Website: apple
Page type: billing-address
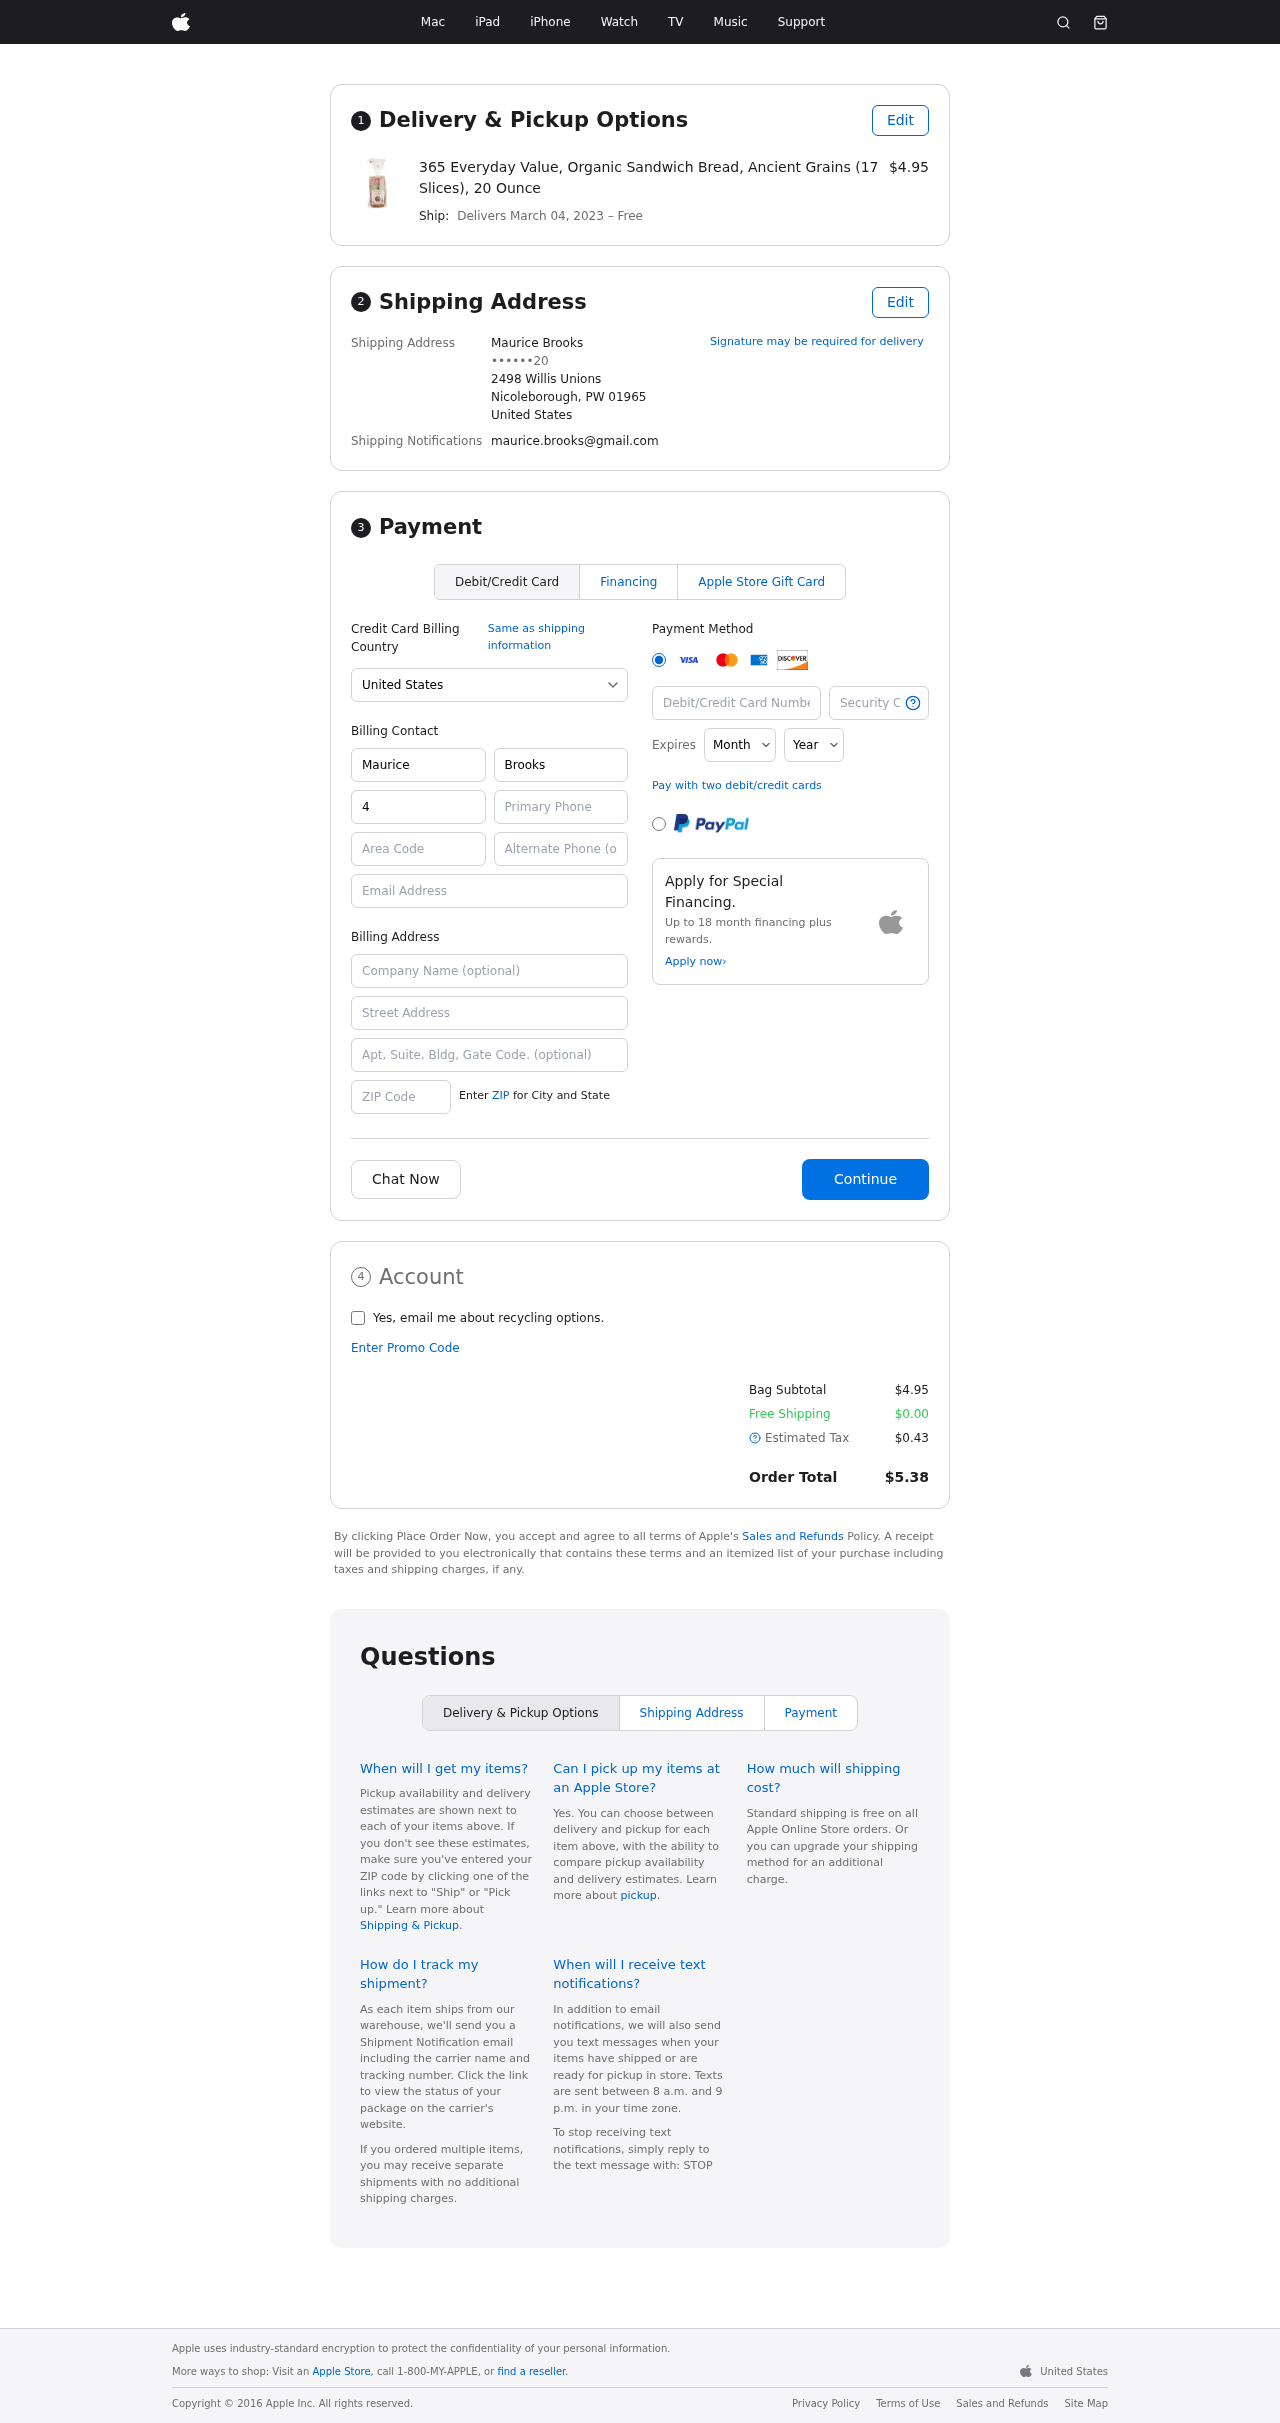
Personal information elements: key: PII_CARD_CVV
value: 7337
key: PII_CARD_EXPIRY_MONTH
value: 08
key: PII_CARD_EXPIRY_YEAR
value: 29
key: PII_CARD_NUMBER
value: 3746 6874 9255 545
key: PII_CITY_STATE_ZIP
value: Nicoleborough, PW 01965
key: PII_COUNTRY
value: United States
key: PII_EMAIL
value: maurice.brooks@gmail.com
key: PII_FULLNAME
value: Maurice Brooks
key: PII_STREET
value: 2498 Willis Unions
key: PII_PHONE_MASKED
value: ••••••20
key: PII_BILLING_FIRSTNAME
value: Maurice
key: PII_BILLING_LASTNAME
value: Brooks
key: PII_BILLING_PHONE_AREA
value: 460
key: PII_BILLING_PHONE
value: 4607174220
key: PII_BILLING_PHONE_ALT_AREA
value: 492
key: PII_BILLING_PHONE_ALT
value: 4925119179
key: PII_BILLING_EMAIL
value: maurice.brooks@gmail.com
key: PII_BILLING_STREET
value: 2498 Willis Unions
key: PII_BILLING_POSTCODE
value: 01965
Product elements: key: PRODUCT1_NAME
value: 365 Everyday Value, Organic Sandwich Bread, Ancient Grains (17 Slices), 20 Ounce
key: PRODUCT1_PRICE
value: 4.95
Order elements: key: ORDER_DELIVERY_DATE
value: March 04, 2023
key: ORDER_SUBTOTAL
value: $4.95
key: ORDER_SHIPPING_COST
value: $0.00
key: ORDER_TAX
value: $0.43
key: ORDER_TOTAL
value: $5.38